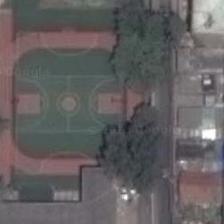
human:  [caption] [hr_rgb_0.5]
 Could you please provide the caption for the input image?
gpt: a playground with a basketball field in it is surrounded by some buildings and several trees .

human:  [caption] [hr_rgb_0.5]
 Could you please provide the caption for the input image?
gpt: a playground with a basketball field is next to big trees .

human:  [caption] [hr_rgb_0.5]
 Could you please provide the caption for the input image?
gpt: some buildings and several green trees are around a playground with a basketball field in it .

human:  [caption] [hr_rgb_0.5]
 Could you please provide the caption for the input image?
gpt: this is a small square area, containing a basketball court .

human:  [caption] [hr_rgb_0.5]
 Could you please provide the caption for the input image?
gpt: a playground with a basketball field in it is surrounded by some buildings and several trees .